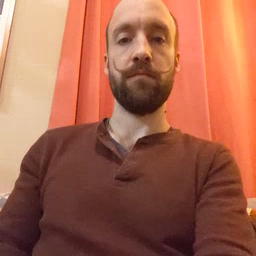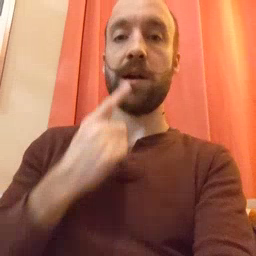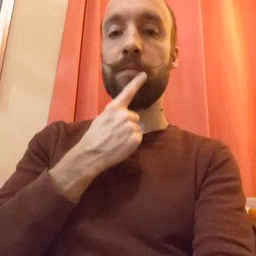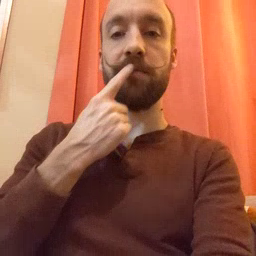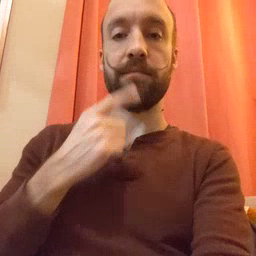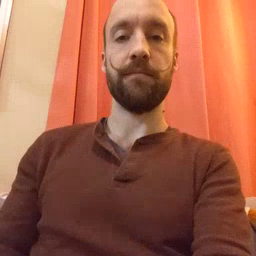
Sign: lips